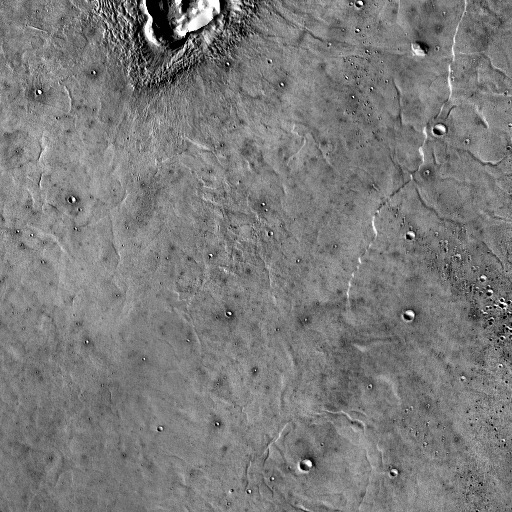
Crater classes present: Background, Other, Buried, Secondary